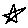
Label: star